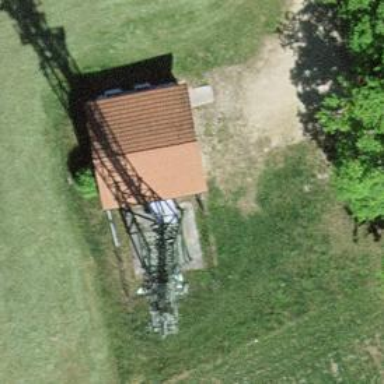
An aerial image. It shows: Communication tower.